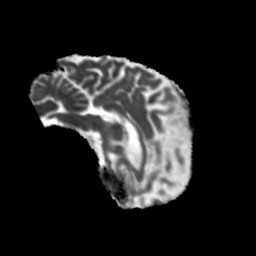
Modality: MD
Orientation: sagittal
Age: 75
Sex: male
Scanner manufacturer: siemens
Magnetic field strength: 3 T
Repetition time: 5.25 s
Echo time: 0.08 s